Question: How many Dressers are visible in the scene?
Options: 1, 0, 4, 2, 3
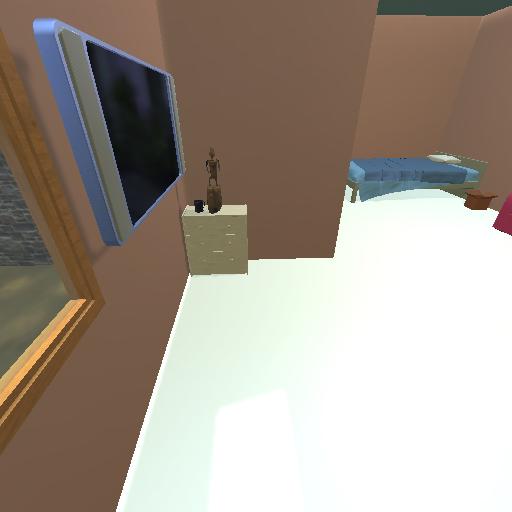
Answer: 1